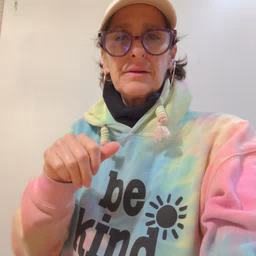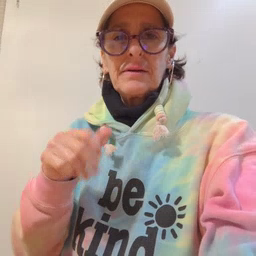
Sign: finish